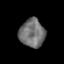
Tissue: prostate
Cell type: T cells
Senescence score: 0.3487
Nuclear area (px): 695
Mean DAPI intensity: 114.515